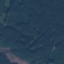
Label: Forest